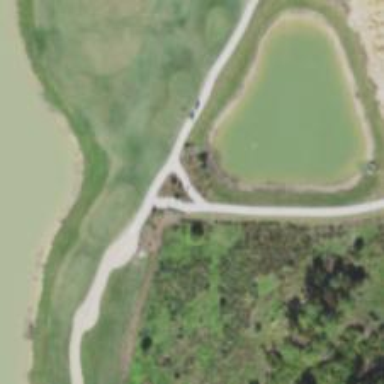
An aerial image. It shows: Path for golf carts.